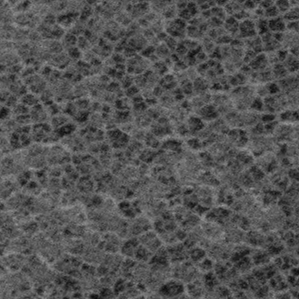
Label: frost